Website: crate-barrel
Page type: receipt
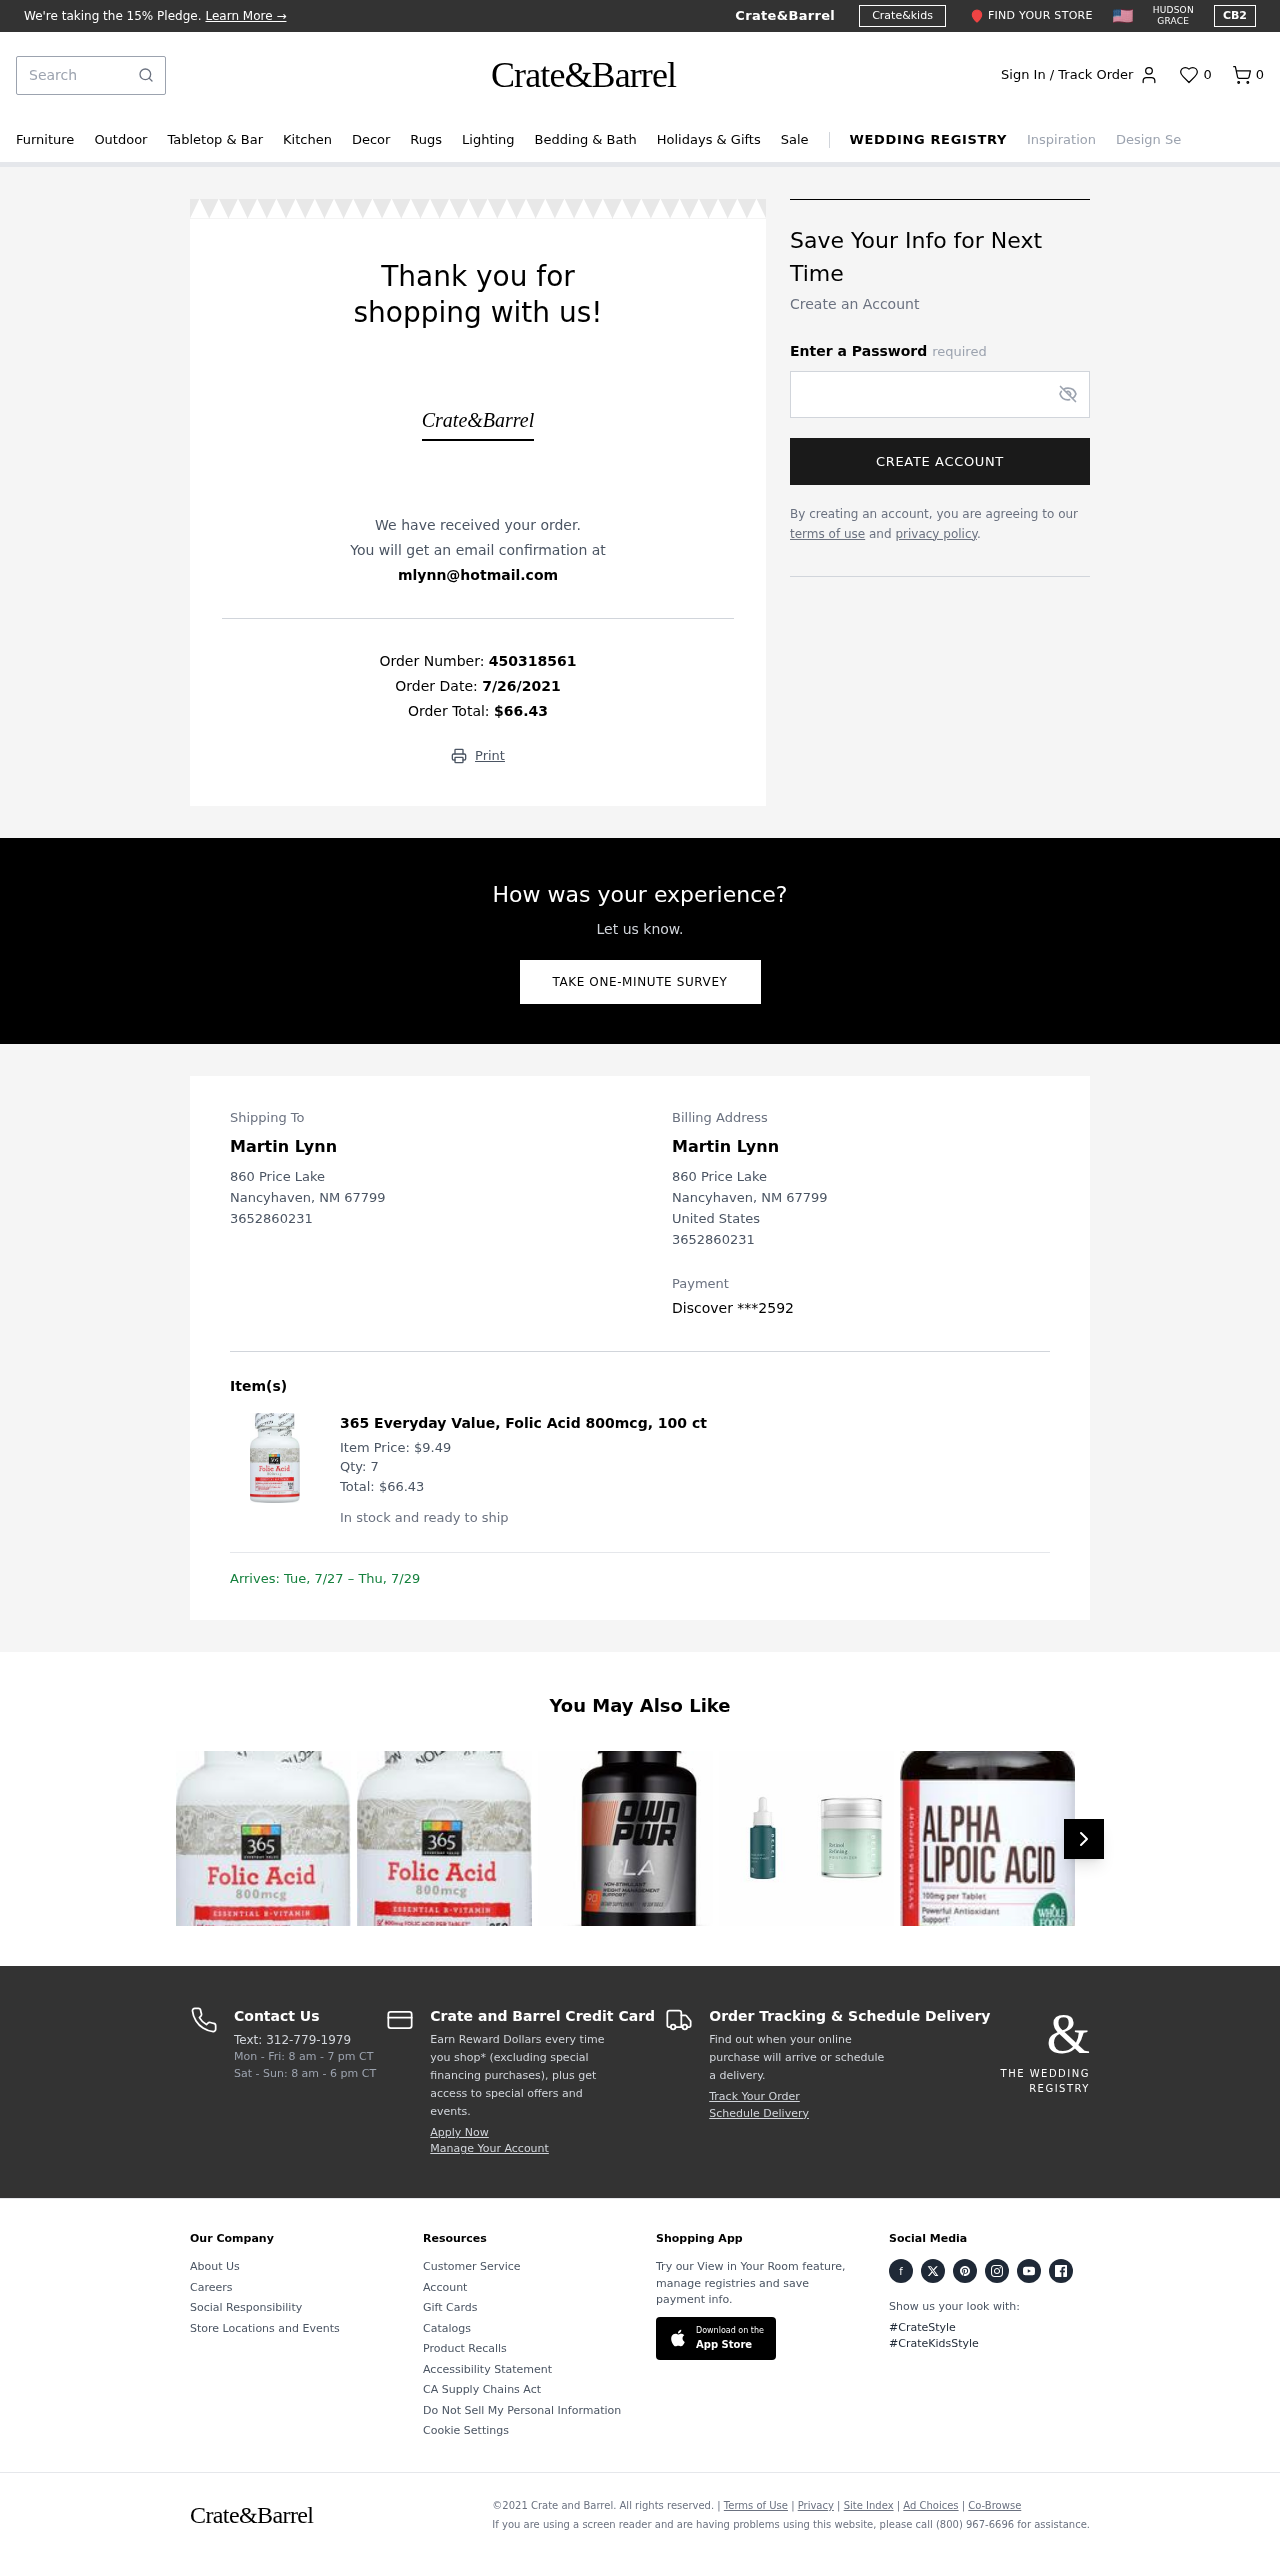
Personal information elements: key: PII_CARD_LAST4
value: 2592
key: PII_CARD_TYPE
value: Discover
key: PII_CITY
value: Nancyhaven
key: PII_COUNTRY
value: United States
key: PII_EMAIL
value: mlynn@hotmail.com
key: PII_FULLNAME
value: Martin Lynn
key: PII_PHONE
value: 3652860231
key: PII_POSTCODE
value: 67799
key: PII_STATE_ABBR
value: NM
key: PII_STREET
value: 860 Price Lake
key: PII_FULLNAME2
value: Martin Lynn
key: PII_CITY2
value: Nancyhaven
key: PII_STATE_ABBR2
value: NM
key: PII_POSTCODE_FULL
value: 67799
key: PII_POSTCODE_NUMERIC
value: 67799
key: PII_PHONE2
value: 3652860231
Product elements: key: PRODUCT1_NAME
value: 365 Everyday Value, Folic Acid 800mcg, 100 ct
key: PRODUCT1_PRICE
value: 9.49
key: PRODUCT1_QUANTITY
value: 7
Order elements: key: ORDER_NUM_ITEMS
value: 0
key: ORDER_ID
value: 450318561
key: ORDER_DATE
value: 7/26/2021
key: ORDER_TOTAL
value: $66.43
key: ORDER_ITEM_TOTAL
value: $66.43
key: ORDER_DELIVERY_DATE
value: Tue, 7/27 – Thu, 7/29
Search elements: key: HEADER_SEARCH
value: Search
Other elements: key: FAVORITES_COUNT
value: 0